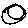
Label: circle